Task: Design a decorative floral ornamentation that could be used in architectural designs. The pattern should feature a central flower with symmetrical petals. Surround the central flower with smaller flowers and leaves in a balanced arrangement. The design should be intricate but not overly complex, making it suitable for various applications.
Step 1330:
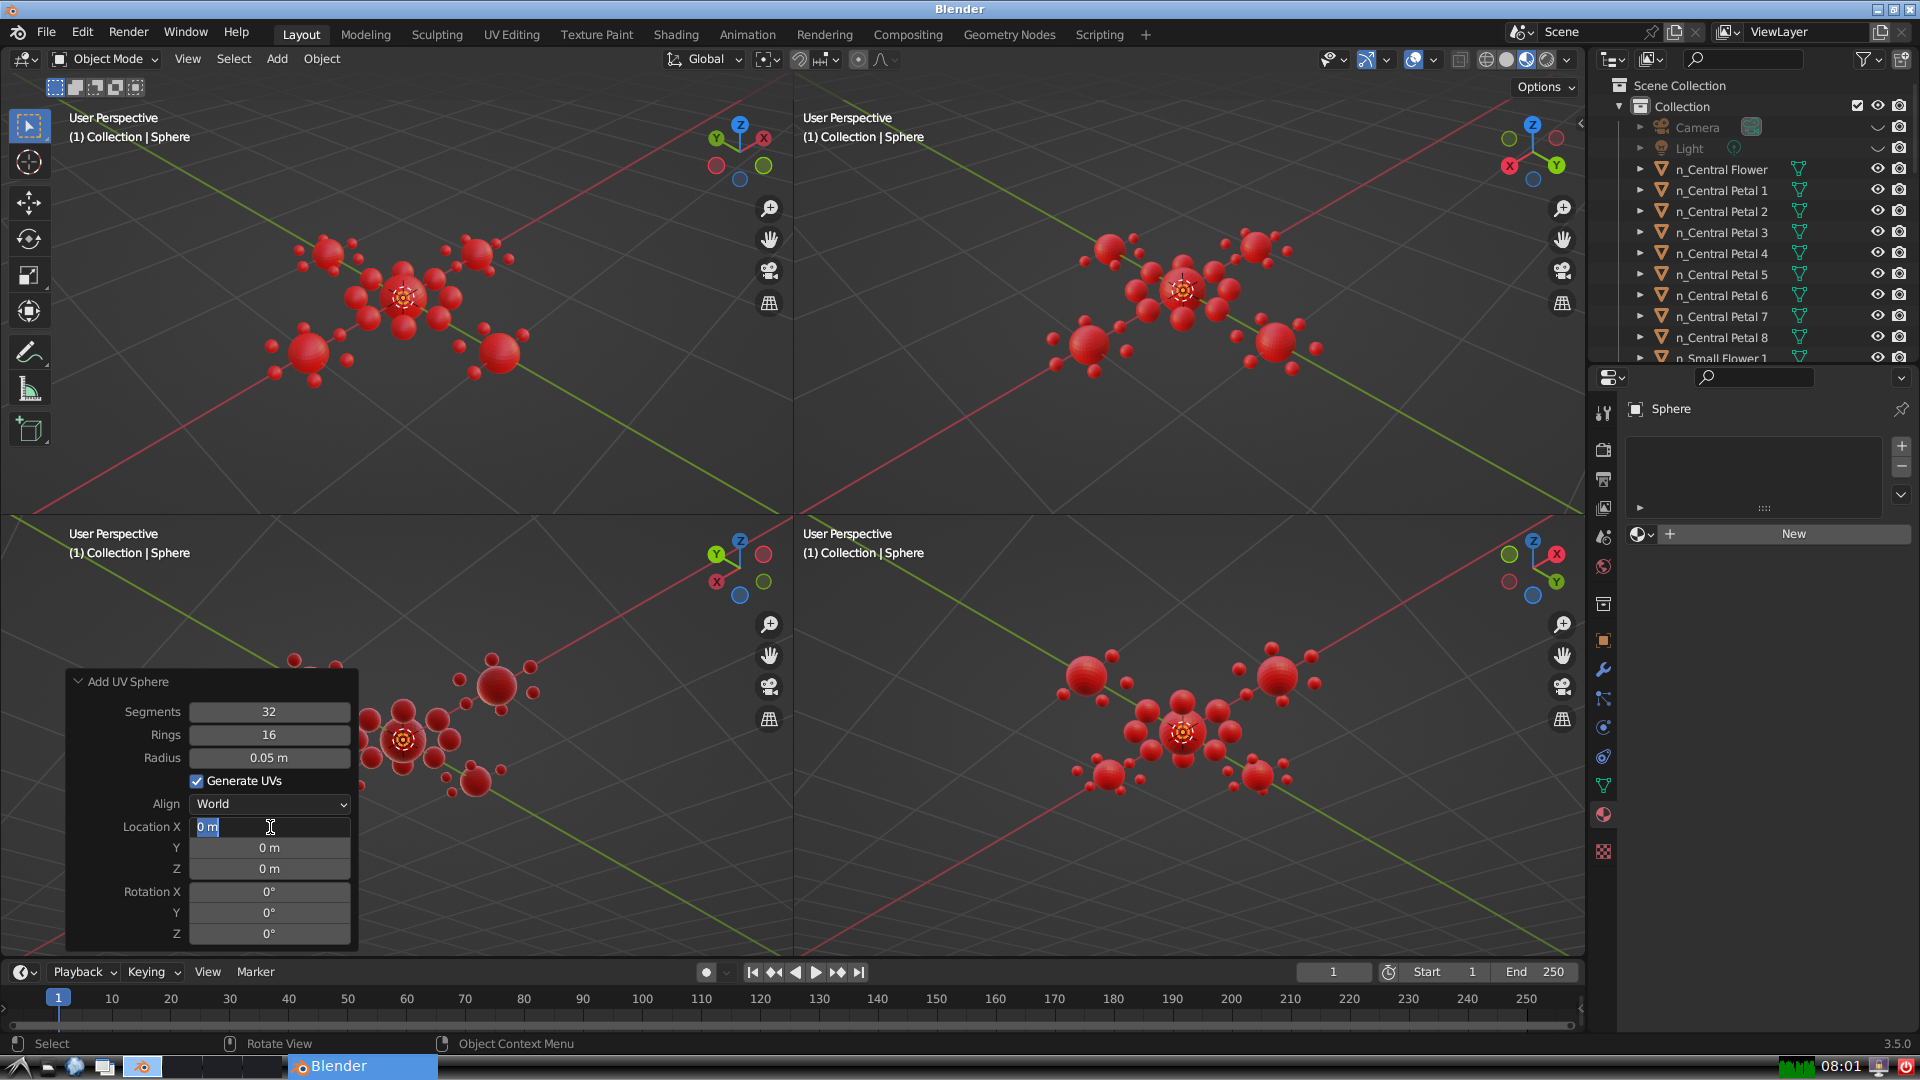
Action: input_text: -0.15000000000000033